The trace is the raw vibration amplitude of a rotating bearing as a function of time. What is the most likely bearing condition (normal, inner_race, outer_race, ball)?
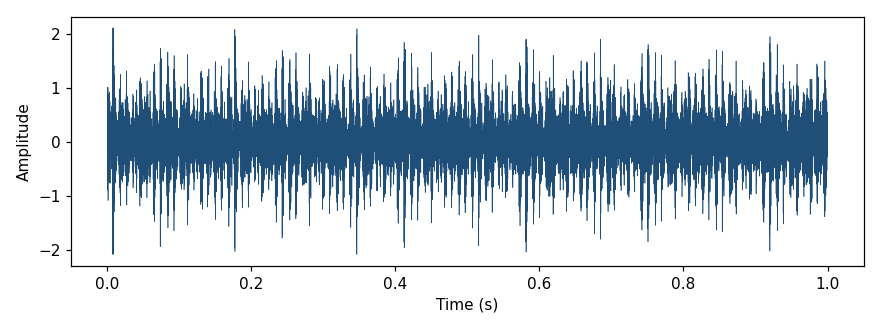
Answer: outer_race